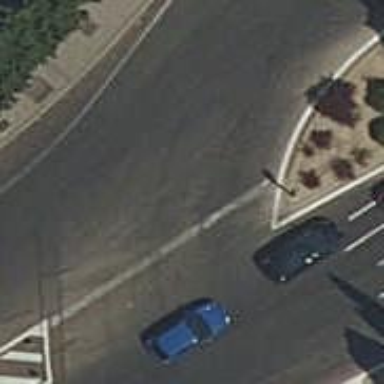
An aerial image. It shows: Road with traffic signals.